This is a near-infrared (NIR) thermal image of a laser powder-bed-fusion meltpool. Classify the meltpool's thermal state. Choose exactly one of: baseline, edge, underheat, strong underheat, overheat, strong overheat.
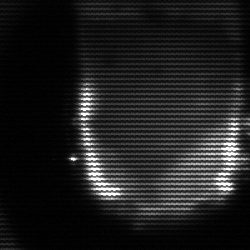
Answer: baseline